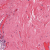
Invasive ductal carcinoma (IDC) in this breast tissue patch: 0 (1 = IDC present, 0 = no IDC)